Question: Here's an outline of my solution:

I've set the build to Embedded Resource and when I generate the application the XML file doesn't appear in the /Release folder. This is correct, I want this behavior.
Now I'm trying to load that file into an XDocument so I can parse the data within:
'''
class Program
{
static void Main(string[] args)
{
Console.WriteLine("Parsing XML.");
XDocument championXml = XDocument.Load("Champions.xml");
Console.ReadKey();
}
}
'''
And I get a file not found error because it's trying to find the xml file in the full path of the release folder.
How can I properly load this data into my XDocument?
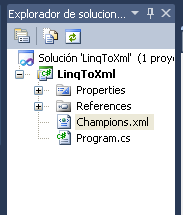
Answer: Use 'GetManifestResourceStream()':
'''
var asm = Assembly.GetExecutingAssembly();
using(var stream = asm.GetManifestResourceStream("Namespace.Champions.xml"))
{
// ...
}
'''
The exact names used to reference resources can be found by calling 'GetManifestResourceNames()'.